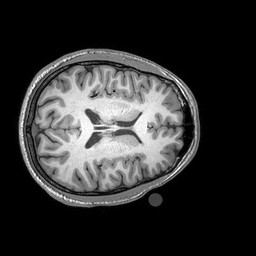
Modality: T1w
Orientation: axial
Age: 26
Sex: male
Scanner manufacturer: philips
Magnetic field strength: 3 T